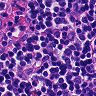
Metastatic tissue present: no